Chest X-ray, PA view. Patient: 65 years old, sex M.
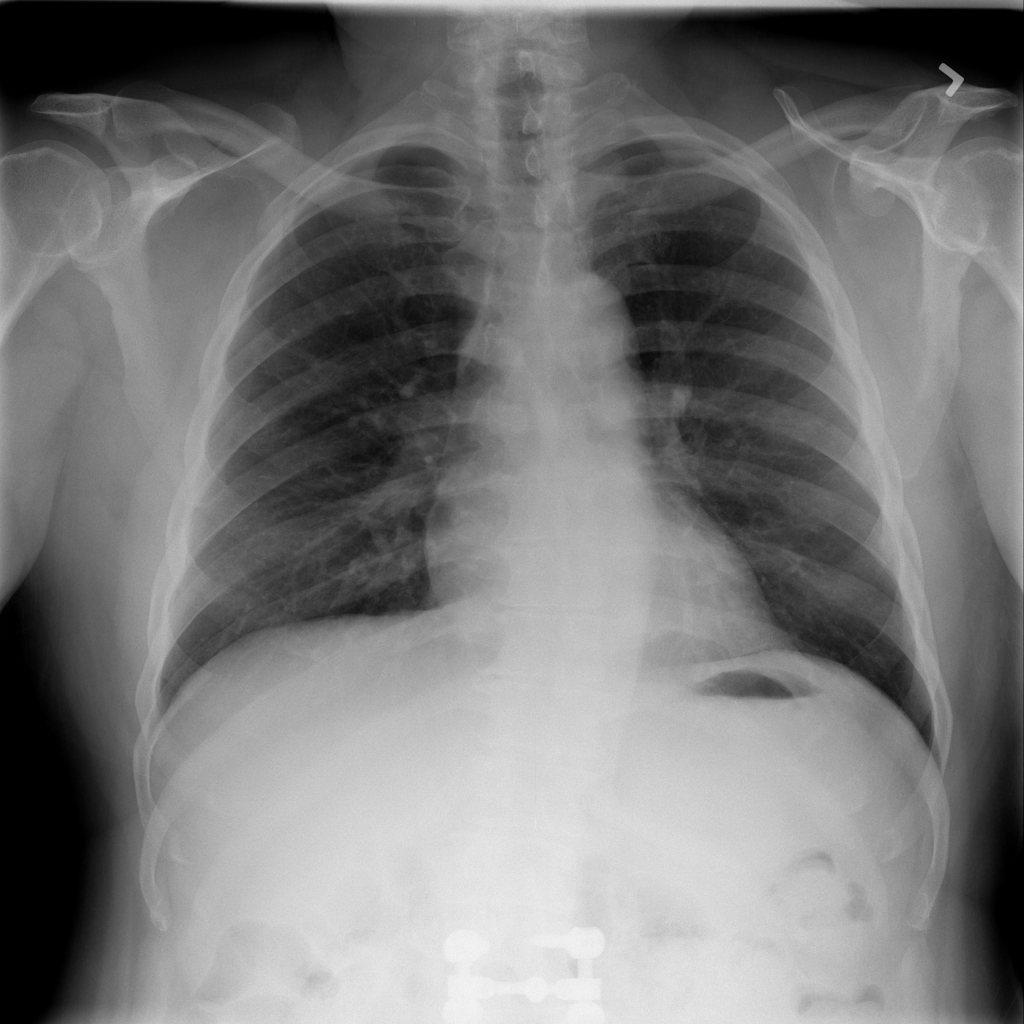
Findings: No Finding